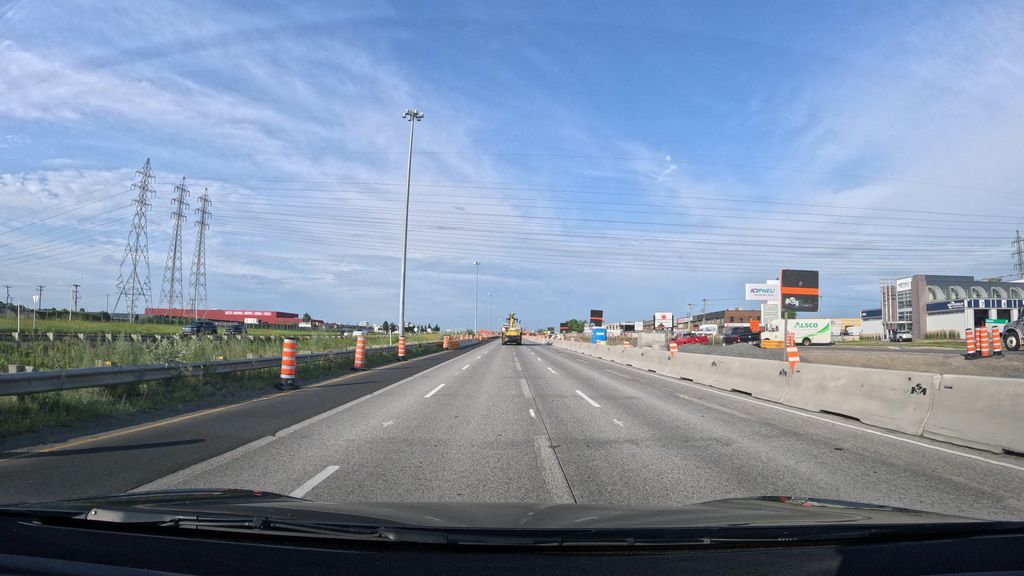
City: montreal